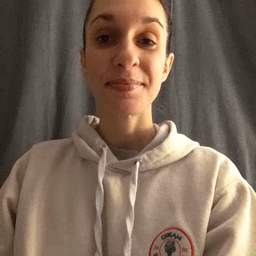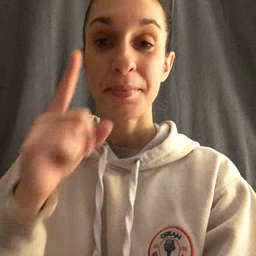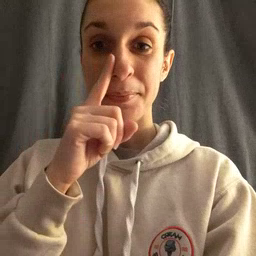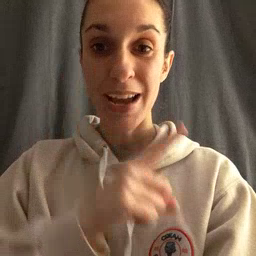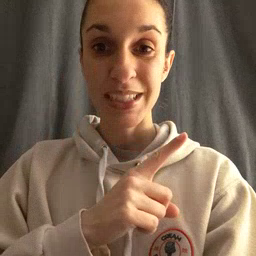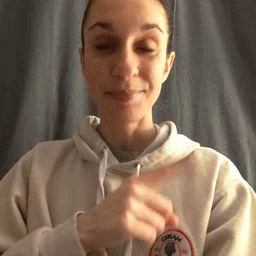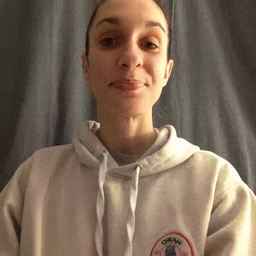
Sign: mouse